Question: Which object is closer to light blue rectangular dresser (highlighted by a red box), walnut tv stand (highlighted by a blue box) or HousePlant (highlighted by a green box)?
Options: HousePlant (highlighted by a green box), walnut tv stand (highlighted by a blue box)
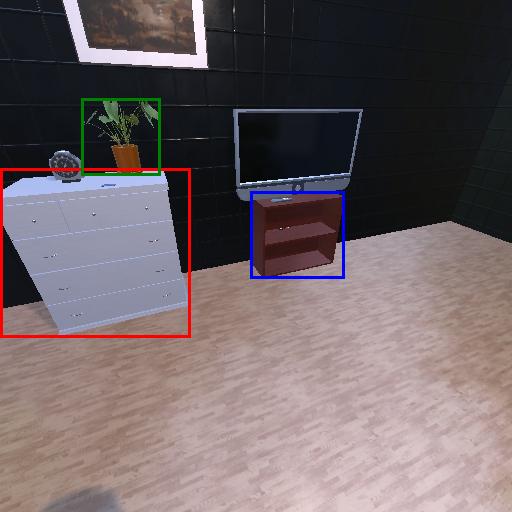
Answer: HousePlant (highlighted by a green box)